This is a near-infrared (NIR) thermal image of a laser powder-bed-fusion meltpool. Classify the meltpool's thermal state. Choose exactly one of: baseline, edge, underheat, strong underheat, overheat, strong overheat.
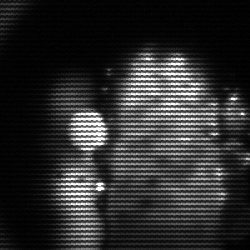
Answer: strong underheat